Question: Apologies if this question has already been answered but I cant seem to find what I need.
I have produced two plots in ggplot2 which I am combining into the same grid using grid.arrange as follows:
'''
grid.arrange(p1,p2,main="Title", ncol=2)
'''
which gives me the plots side by side like so:

(Sorry I don't understand how to get this to show my image within the post, if you anyone could help me with that as an aside that would be great! I don't want to annoy people by using links.)
How can I alter this code so that the graphs are still side by side but they are not elongated the entire length of the object? I would like them to be square.
I know that I can add an argument "heights" but not sure if this is what I need and haven't seen anything on here applying it in this situation.
Thanks!
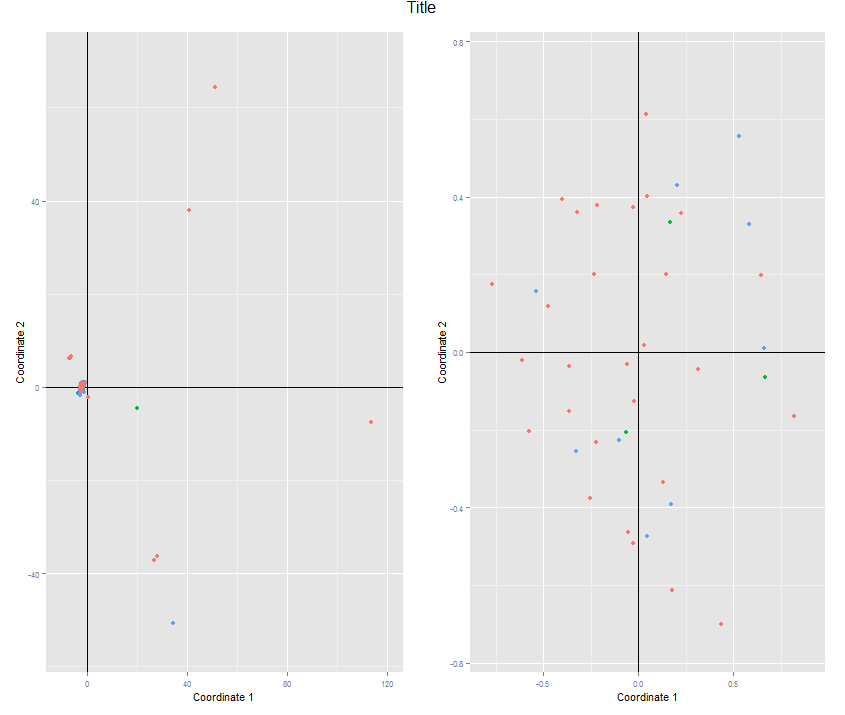
Answer: You can also specify relative heights and widths using the 'heights' and 'widths' arguments to grid.arrange like so:
'''
grid.arrange(p1 , p2 , widths = unit(0.5, "npc") , heights=unit(0.5, "npc") , main="Title", ncol=2)
'''